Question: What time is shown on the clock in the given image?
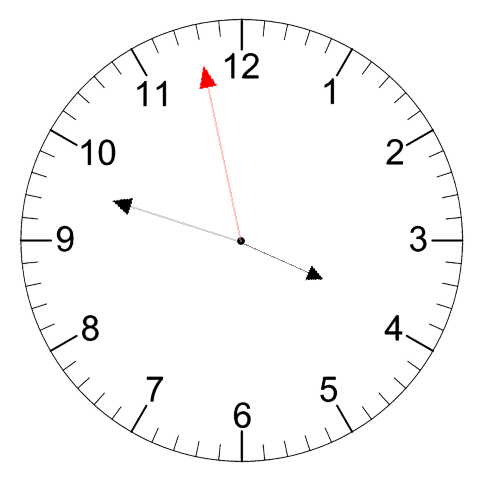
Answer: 03:47:58